Question: Is there any macro command that allows calling one program from another (the '%run_program()' pseudo code)?
Program "Settings":
'''
%let myvar="HELLO WORLD!";
'''
Program "Program":
'''
%run_program(Settings); *Pseudo-code;
%put &myvar; *Should print *Should print "HELLO WORLD!";
'''

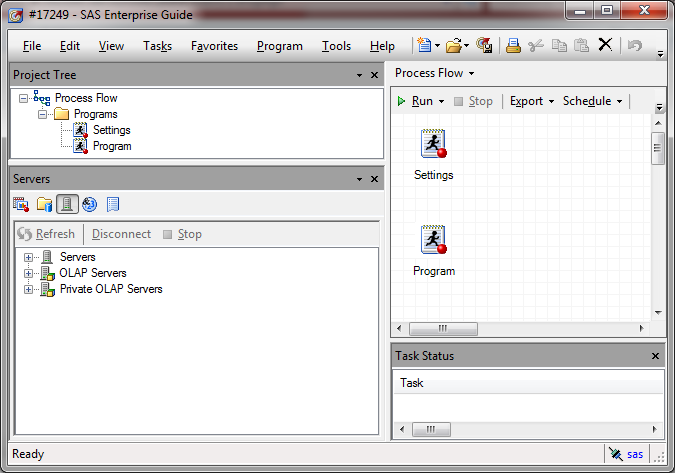
Answer: This is not exact answer on your question, but if you only want to be sure that 'Settings' is run before 'Program' when 'Run Process Flow' you can link them together.
1. Right click Settings,
2. choose Link Settings to...,
3. and pick Program from the dialog.
4. Run Process FLow And see the Hello World be printed in the log.